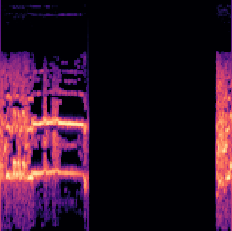
Sound class: Rooster